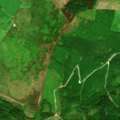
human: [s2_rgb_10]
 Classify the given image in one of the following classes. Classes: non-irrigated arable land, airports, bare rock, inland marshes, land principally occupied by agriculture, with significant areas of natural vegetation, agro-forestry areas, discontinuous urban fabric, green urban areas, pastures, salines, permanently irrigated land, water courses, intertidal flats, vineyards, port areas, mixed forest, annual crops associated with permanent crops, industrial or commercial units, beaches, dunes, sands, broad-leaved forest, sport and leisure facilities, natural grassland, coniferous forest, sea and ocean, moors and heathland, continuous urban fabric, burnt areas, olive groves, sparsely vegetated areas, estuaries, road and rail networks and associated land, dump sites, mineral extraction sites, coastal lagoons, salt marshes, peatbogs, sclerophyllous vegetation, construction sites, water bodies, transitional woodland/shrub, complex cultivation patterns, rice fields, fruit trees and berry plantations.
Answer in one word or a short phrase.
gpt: pastures, land principally occupied by agriculture, with significant areas of natural vegetation, coniferous forest, moors and heathland, transitional woodland/shrub